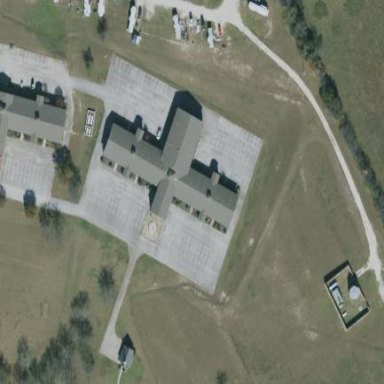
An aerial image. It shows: Building that is motel.